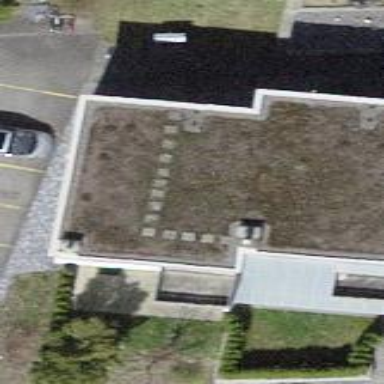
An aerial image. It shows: Flat-roofed terrace building.